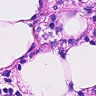
Metastatic tissue present: yes